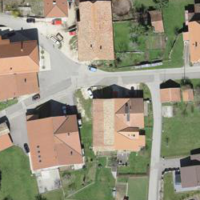
EUNIS habitat code: 55
Species observed at this site:
Hedera helix
Corylus avellana